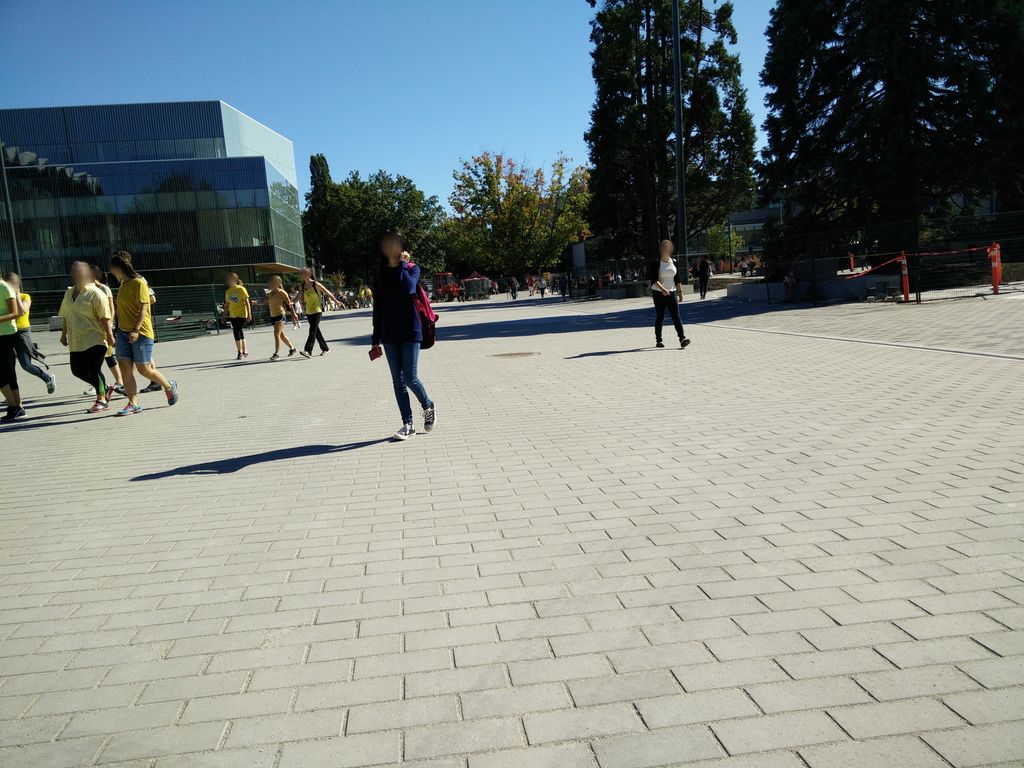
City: vancouver